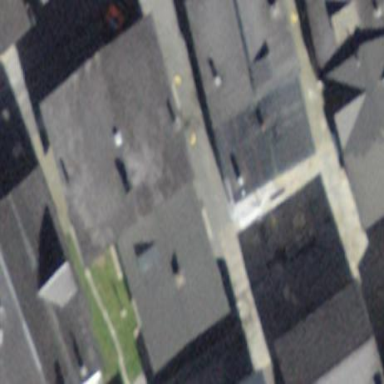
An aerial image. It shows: Gabled roof hotel.